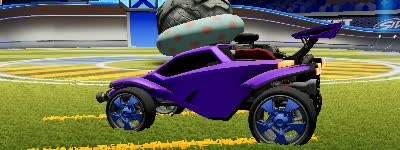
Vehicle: octane